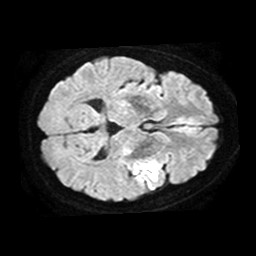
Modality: TRACE
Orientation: axial
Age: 46
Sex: female
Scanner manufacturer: philips
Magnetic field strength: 1.5 T
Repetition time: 3.677 s
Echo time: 0.09411 s